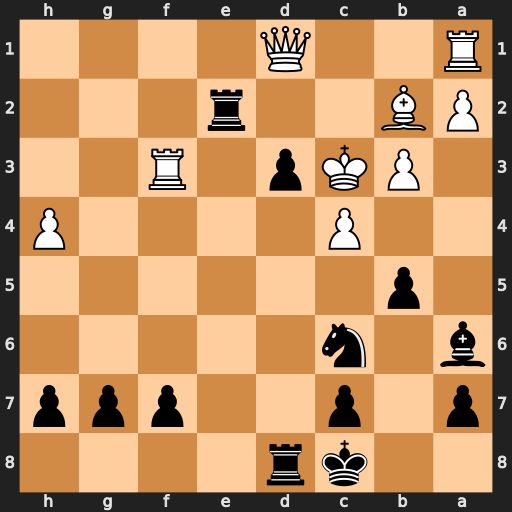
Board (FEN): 2kr4/p1p2ppp/b1n5/1p6/2P4P/1PKp1R2/PB2r3/R2Q4
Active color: b
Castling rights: -
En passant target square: -
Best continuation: b4#